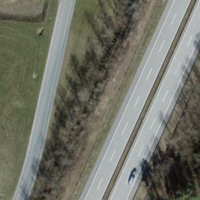
EUNIS habitat code: 57
Species observed at this site:
Milvus milvus
Milvus migrans